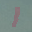
Label: 1